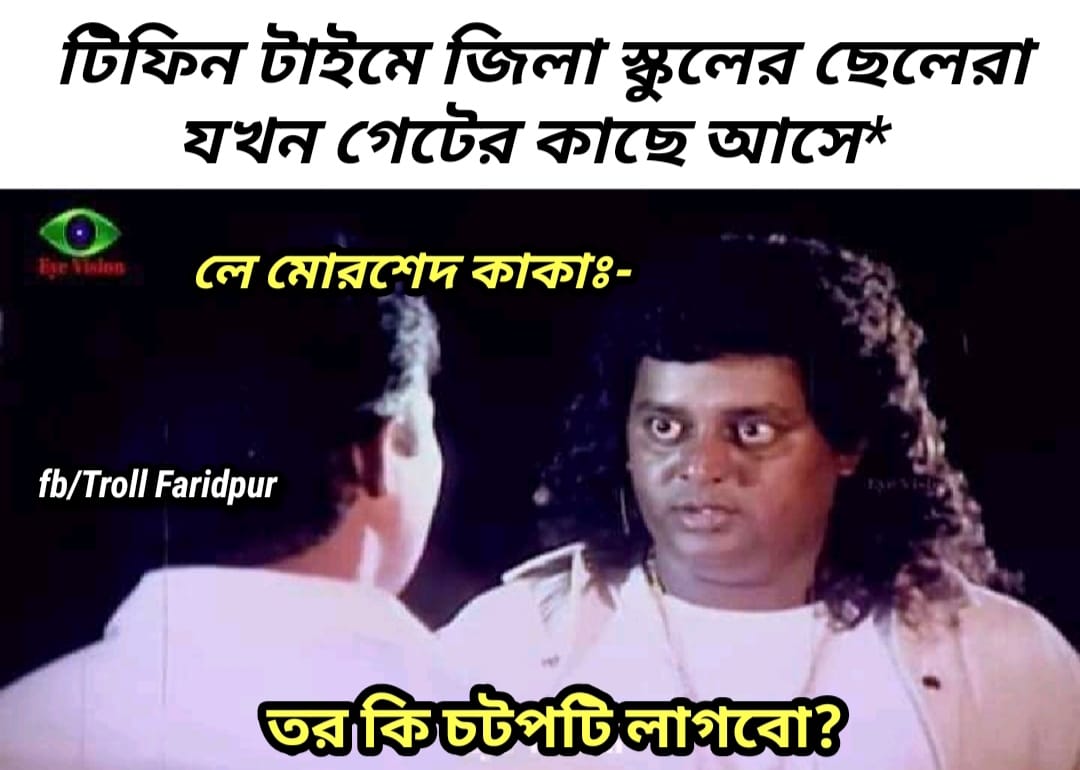
Caption: টিফিন টাইমে জিলা স্কুলের ছেলেরা যখন গেটের কাছে আসে *      লে মোরশেদ কাকাঃ-   তর কি চটপটি লাগবো ?
Label: non-hate